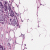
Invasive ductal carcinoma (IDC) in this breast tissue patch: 1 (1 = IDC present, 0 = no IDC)